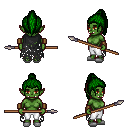
a pixel art fantasy rpg character, female body template, orc, green skin, black tattered cape, white pants, green long topknot hairstyle, leather bracers, white slippers, spear, four views (front, back, left, right), 2x2 character sprite sheet, small pixel art, hard edges, no anti-aliasing